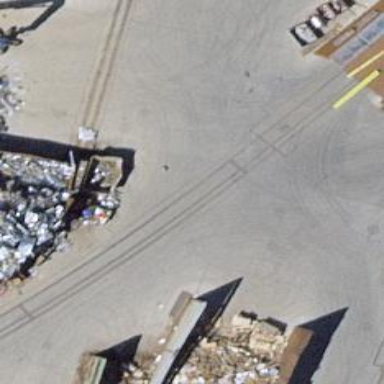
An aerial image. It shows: Rail spur service.